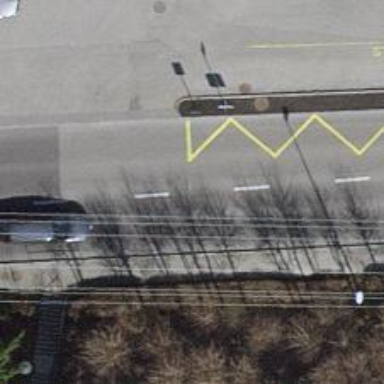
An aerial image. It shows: Bus stop with designated stop position for public transport.